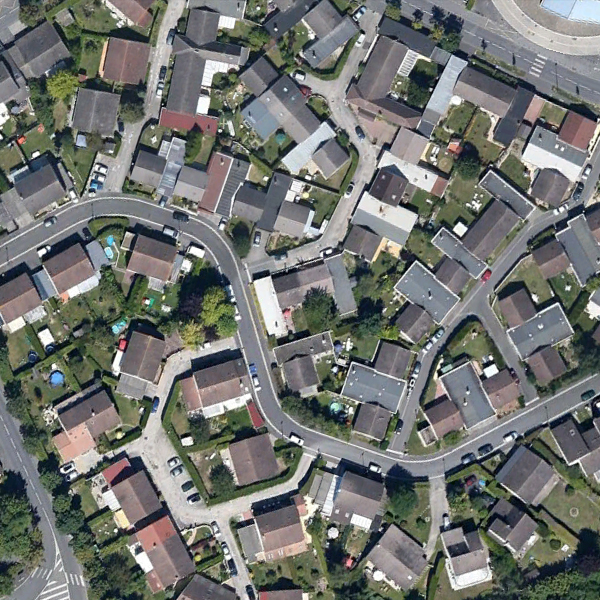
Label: DenseResidential